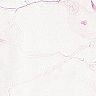
Metastatic tissue present: no